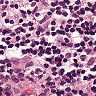
Metastatic tissue present: no